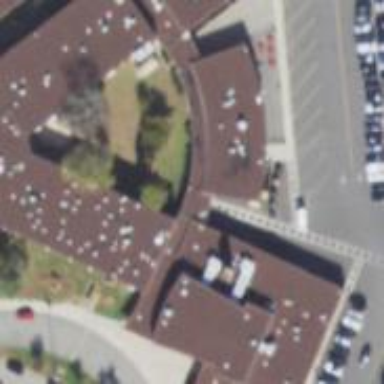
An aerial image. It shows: School building.